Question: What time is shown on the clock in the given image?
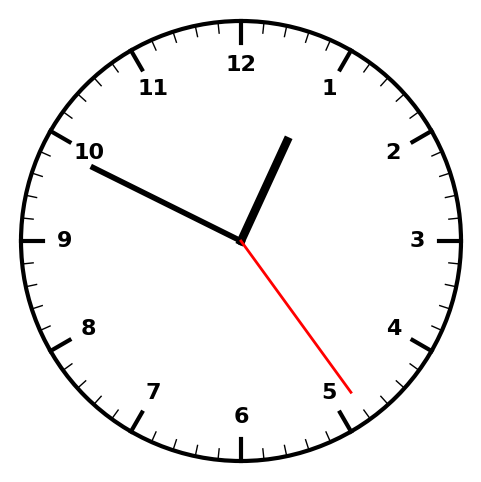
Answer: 12:49:24